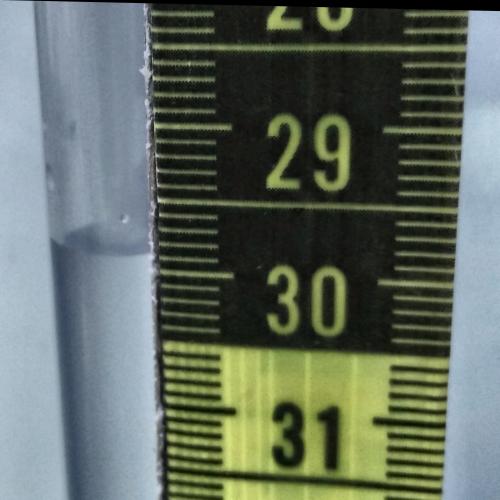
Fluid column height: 29.9 cm